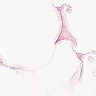
Metastatic tissue present: no